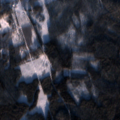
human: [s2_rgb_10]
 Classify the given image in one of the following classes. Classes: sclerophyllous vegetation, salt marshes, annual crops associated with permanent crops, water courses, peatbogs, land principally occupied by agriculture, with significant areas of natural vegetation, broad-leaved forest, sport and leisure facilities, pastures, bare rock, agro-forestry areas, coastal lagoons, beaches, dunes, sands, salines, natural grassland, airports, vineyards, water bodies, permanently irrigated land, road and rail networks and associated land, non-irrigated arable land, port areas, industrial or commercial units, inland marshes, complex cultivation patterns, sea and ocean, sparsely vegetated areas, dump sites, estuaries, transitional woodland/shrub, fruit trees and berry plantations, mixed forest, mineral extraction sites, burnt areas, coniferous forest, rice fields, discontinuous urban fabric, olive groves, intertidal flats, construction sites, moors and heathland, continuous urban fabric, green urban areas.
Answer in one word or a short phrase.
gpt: coniferous forest, transitional woodland/shrub